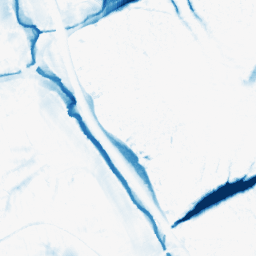
Category: morphological
Decomposition family: morphological_ellipse
Decomposition parameters: operation: closing
width: 30
height: 30
Upsampling method: regularized
Upsampling parameters: scale: 2
lambda_reg: 0.01
Upsampling scale: 2